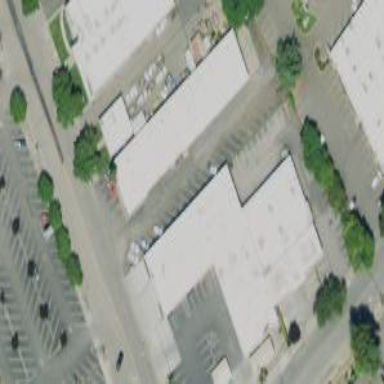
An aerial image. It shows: Building used as car repair shop.